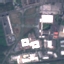
Label: Industrial